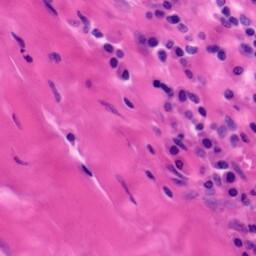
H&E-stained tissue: Tonsil